Question: I am a new bee to . I am practicing the code in the Book . Right now I am struck with and could not able to move further. I would like to present my situation in clear so that I could be guided by an experienced . I uploaded a picture showing the status.
when I pressed the I could able to find one option called
But nothing happens when the button is pressed. I am surprised about the error and wasted lot of time to fix it. but I could not able to fix it. I want some real android app development professional to find the solution to this problem that I face and help me to proceed further.

here is the code that i used.
'''
package org.anil.test;
import android.app.Activity;
import android.os.Bundle;
import android.view.Menu;
import android.view.MenuInflater;
import android.view.MenuItem;
import android.content.Intent;
public class TestActivity extends Activity {
/** Called when the activity is first created. */
@Override
public void onCreate(Bundle savedInstanceState) {
super.onCreate(savedInstanceState);
setContentView(R.layout.main);
}
public boolean onCreateOptionsMenu(Menu menu){
super.onCreateOptionsMenu(menu);
MenuInflater inflater = getMenuInflater();
inflater.inflate(R.menu.menu, menu);
return true;
}
public boolean onOptionsMenuSelected( MenuItem item){
switch(item.getItemId()){
case R.id.settings:
startActivity(new Intent(this, Prefs.class));
return true;
}
return false;
}
}
'''
'''
<?xml version="1.0" encoding="utf-8"?>
<LinearLayout xmlns:android="http://schemas.android.com/apk/res/android"
android:layout_width="fill_parent"
android:layout_height="fill_parent"
android:orientation="vertical" >
<TextView
android:layout_width="fill_parent"
android:layout_height="wrap_content"
android:text="@string/hello" />
</LinearLayout>
'''
'''
package org.anil.test;
import android.os.Bundle;
import android.preference.PreferenceActivity;
public class Prefs extends PreferenceActivity {
protected void onCreate(Bundle savedInstanceState){
super.onCreate(savedInstanceState);
addPreferencesFromResource(R.xml.settings);
}
}
'''
'''
<?xml version="1.0" encoding="UTF-8"?>
<menu xmlns:android="http://schemas.android.com/apk/res/android">
<item
android:id="@+id/settings"
android:title="@string/settings_label"
android:alphabeticShortcut="@string/settings_shortcut" />
</menu>
'''
'''
<?xml version="1.0" encoding="UTF-8"?>
<PreferenceScreen
xmlns:android="http://schemas.android.com/apk/res/android" >
<CheckBoxPreference
android:key="music"
android:title="@string/music_title"
android:summary="@string/music_summary"
android:defaultValue="true" />
<CheckBoxPreference
android:key="hints"
android:title="@string/hints_title"
android:summary="@string/hints_summary"
android:defaultValue="true"/>
</PreferenceScreen>
'''
'''
<?xml version="1.0" encoding="utf-8"?>
<resources>
<string name="hello">Hello World, TestActivity!</string>
<string name="app_name">Test</string>
<string name="settings_label">Settings</string>
<string name="settings_title">Sudoku Settings</string>
<string name="settings_shortcut">s</string>
<string name="music_title">Music</string>
<string name="music_summary">play background music</string>
<string name="hints_title">Hints</string>
<string name="hints_summary">Show hints during play</string>
</resources>
'''
'''
<?xml version="1.0" encoding="utf-8"?>
<manifest xmlns:android="http://schemas.android.com/apk/res/android"
package="org.anil.test"
android:versionCode="1"
android:versionName="1.0" >
<uses-sdk android:minSdkVersion="10" />
<application
android:icon="@drawable/ic_launcher"
android:label="@string/app_name" >
<activity
android:name=".TestActivity"
android:label="@string/app_name" >
<intent-filter>
<action android:name="android.intent.action.MAIN" />
<category android:name="android.intent.category.LAUNCHER" />
</intent-filter>
</activity>
<activity android:name=".Prefs" android:label="@string/settings_title">
</activity>
</application>
</manifest>
'''
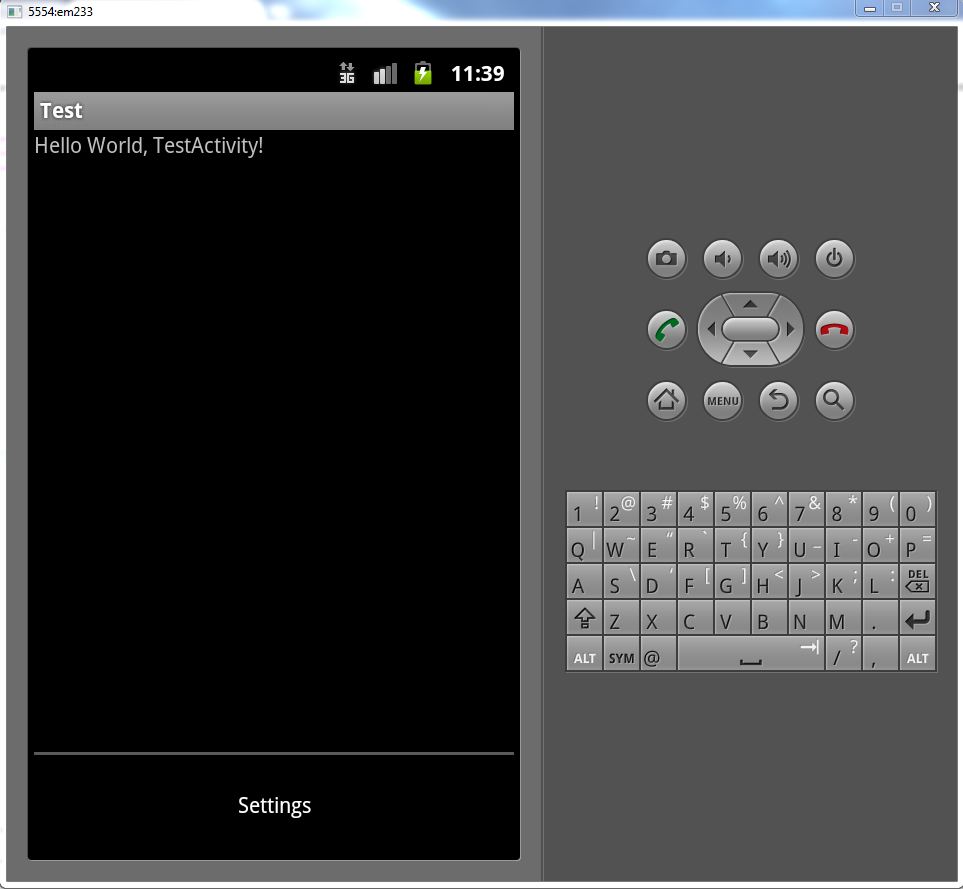
Answer: The name of method for callback for menu selection is 'onOptionsItemSelected()' instead of 'onOptionsMenuSelected()', try this way:
'''
@Override
public boolean onOptionsItemSelected (MenuItem item)
{
//Your code implementation
}
'''